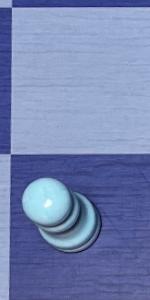
Label: Pawn_White